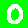
Digit: 0